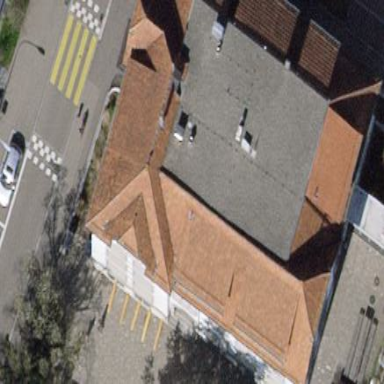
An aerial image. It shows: School building with distinctive mansard roof.